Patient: sex F, age 64
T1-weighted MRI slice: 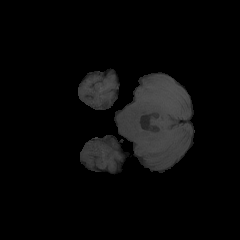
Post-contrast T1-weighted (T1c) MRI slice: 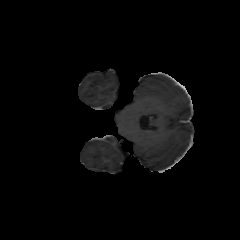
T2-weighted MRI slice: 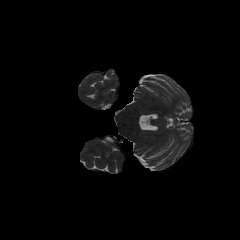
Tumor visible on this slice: no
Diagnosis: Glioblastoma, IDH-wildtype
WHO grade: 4